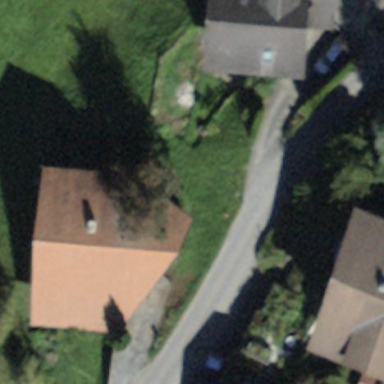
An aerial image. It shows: Residential building.